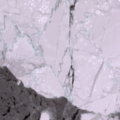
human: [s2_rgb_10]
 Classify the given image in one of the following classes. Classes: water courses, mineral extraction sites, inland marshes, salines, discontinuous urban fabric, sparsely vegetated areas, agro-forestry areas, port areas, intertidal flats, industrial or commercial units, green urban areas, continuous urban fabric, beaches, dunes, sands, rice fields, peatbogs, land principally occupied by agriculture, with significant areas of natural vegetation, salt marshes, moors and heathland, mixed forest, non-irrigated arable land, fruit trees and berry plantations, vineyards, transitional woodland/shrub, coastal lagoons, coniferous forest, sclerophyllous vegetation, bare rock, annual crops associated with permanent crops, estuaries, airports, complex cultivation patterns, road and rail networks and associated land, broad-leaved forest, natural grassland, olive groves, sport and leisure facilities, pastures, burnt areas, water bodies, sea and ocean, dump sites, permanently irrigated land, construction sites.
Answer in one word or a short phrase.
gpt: sea and ocean